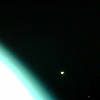
Label: space